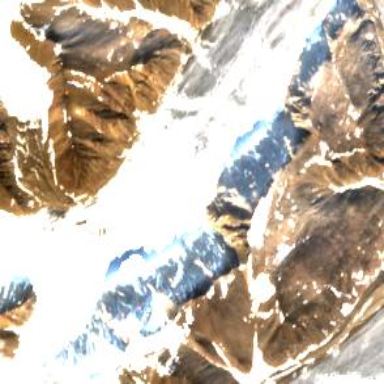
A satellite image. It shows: Stunning view of glacier.